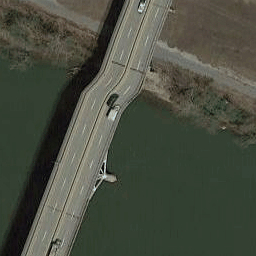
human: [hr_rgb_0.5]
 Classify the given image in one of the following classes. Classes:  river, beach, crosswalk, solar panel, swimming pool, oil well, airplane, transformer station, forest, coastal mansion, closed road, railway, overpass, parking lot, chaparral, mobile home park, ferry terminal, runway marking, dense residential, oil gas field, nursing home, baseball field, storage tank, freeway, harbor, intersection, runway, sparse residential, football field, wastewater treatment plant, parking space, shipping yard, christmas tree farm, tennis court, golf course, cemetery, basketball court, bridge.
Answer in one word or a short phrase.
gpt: bridge